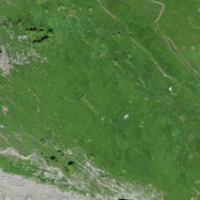
EUNIS habitat code: 23
Species observed at this site:
Bartsia alpina